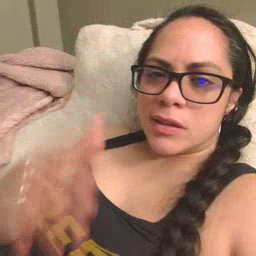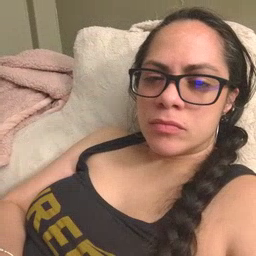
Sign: tree